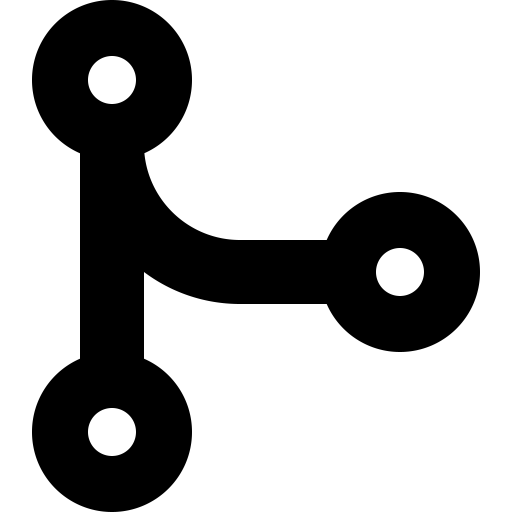
Tags: icon, FontAwesome, fa-icon, solid, code, merge